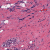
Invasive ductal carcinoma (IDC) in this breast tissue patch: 1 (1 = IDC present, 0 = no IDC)